Interaction volume radius: 10 \u00c5
Interaction volume height: 10 \u00c5
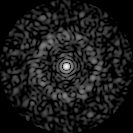
Disorder parameter: 0.8328